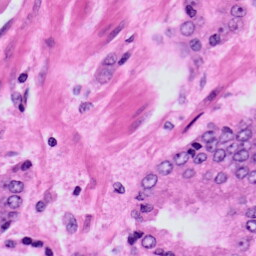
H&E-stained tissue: Prostate